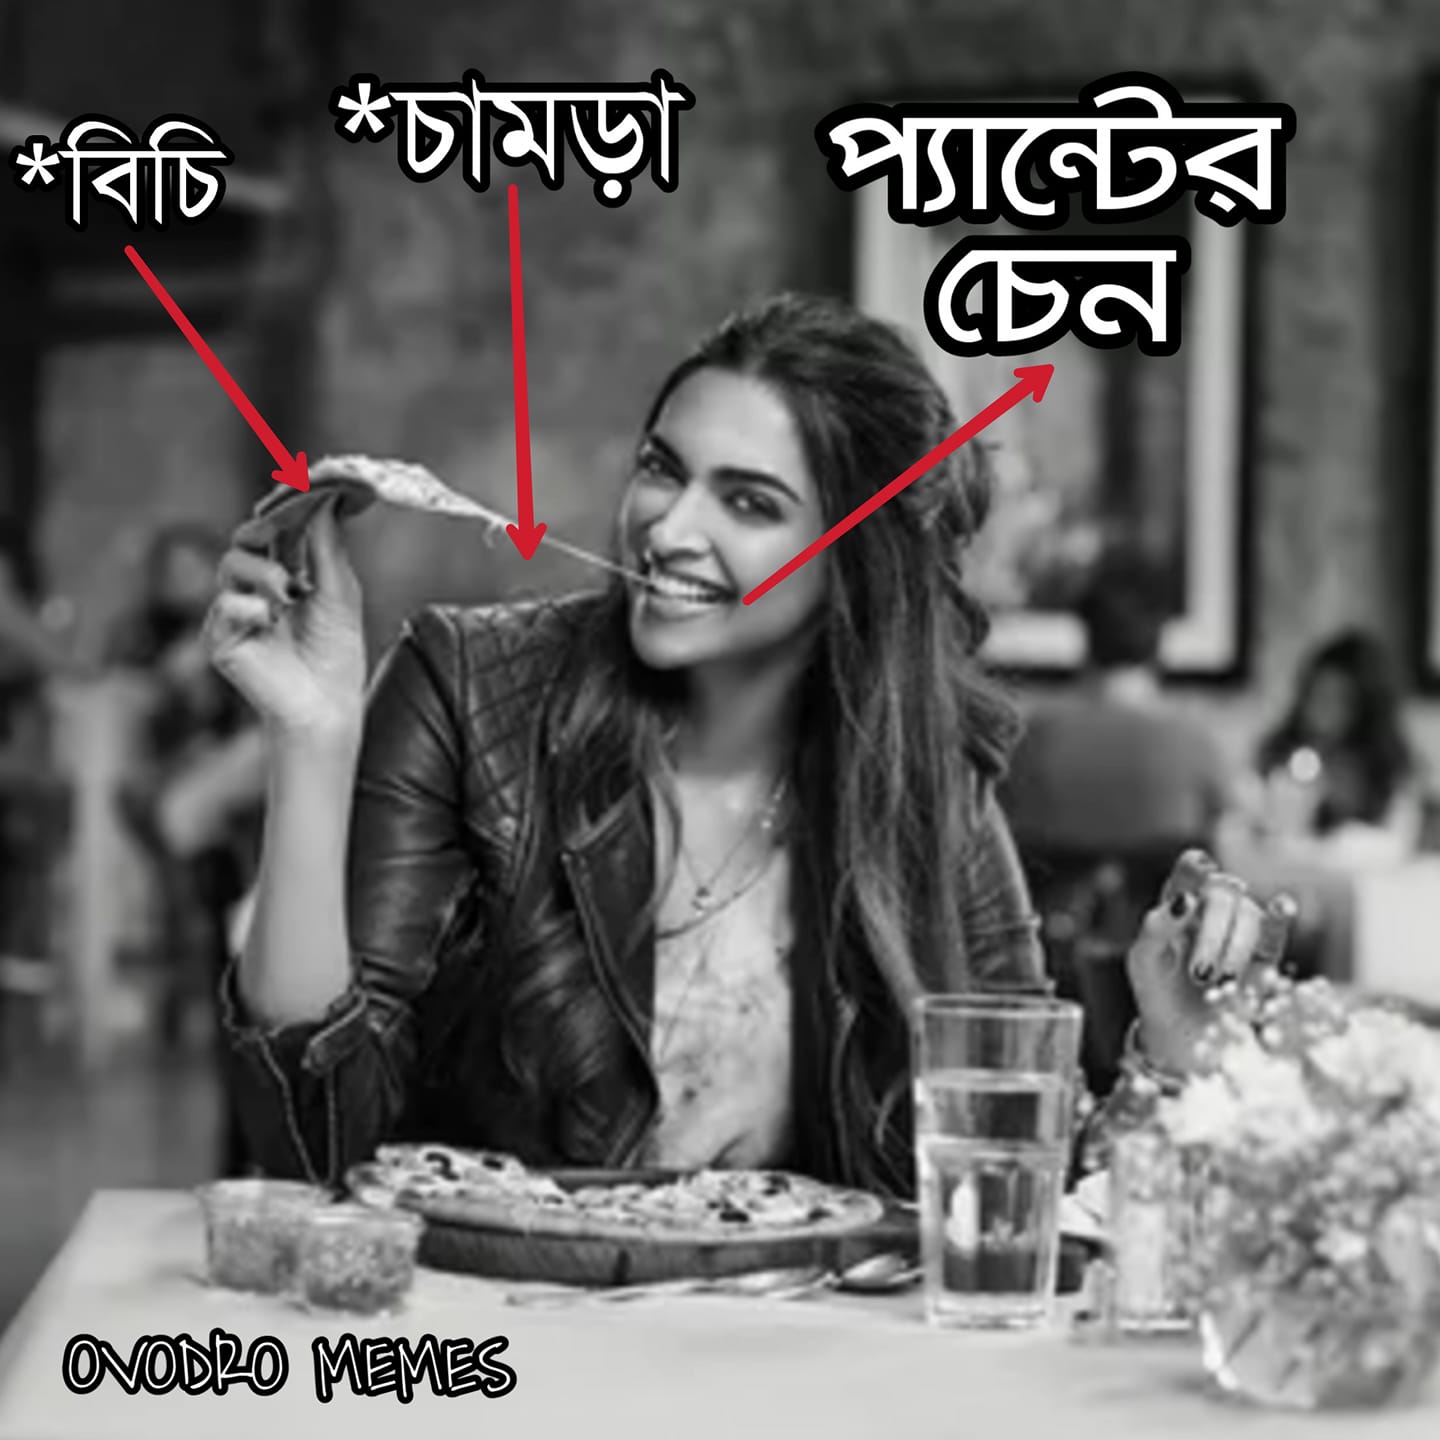
Text: *বিচি *চামড়া প্যান্টের চেন
Label: Non Hate